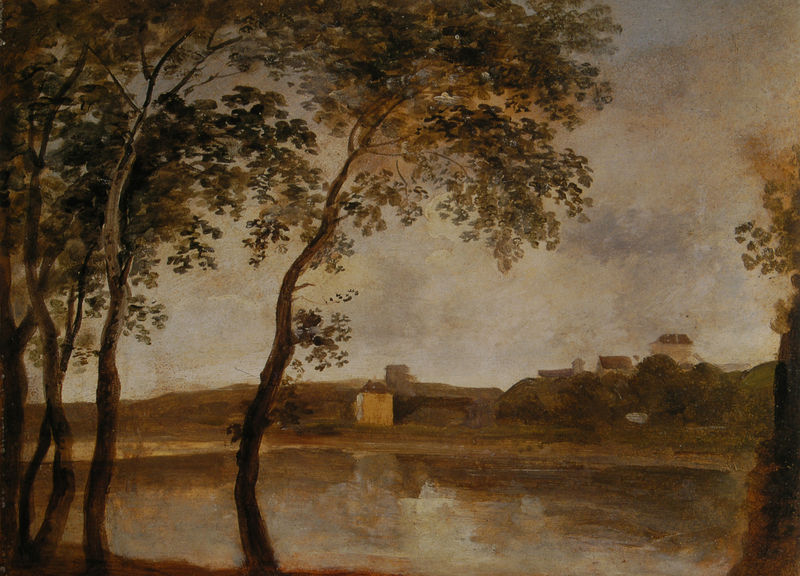
Titel: Isar mit Brunnhaus am Gasteig
Künstler: Johann Georg von Dillis
Institution: (Privatbesitz)
Schlagwörter: baum, berg, blau, blätter, dunkel, gemälde, himmel, laub, wasser, weiß, wolken, baumstämme, bäume, fluss, gelb, grün, impressionismus, landschaft, ocker, see, ufer, äste, abend, braun, grau, hell, zeichnung, dach, gebäude, gras, haus, wiese, beige, malerei, rahmen, sehen, spiegel, öl, ast, baumstamm, feld, felder, horizont, häuser, hügel, natur, spiegelung, stamm, weide, wind, zweige, gebüsch, gewässer, wiesen, wald, turm, weiher, bewölkt, aussicht, ruhe, fassade, ort, dorf, dächer, seestück, stämme, gebogen, leinwand, baumgruppe, sicht, hügelig, lanschaft, brauntöne, laubbäume, siedlung, eichen, bau, corot, friedlich, flussufer, tupftechnik, gekrümmt, waldsaum, gewitterstimmung am see, flötter, horizontale landschaft